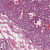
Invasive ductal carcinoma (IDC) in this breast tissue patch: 1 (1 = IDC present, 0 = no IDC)